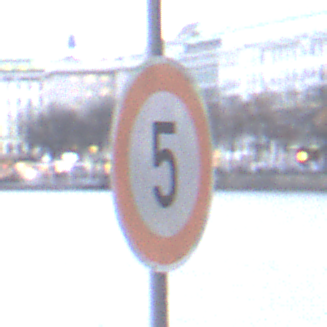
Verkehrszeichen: Geschwindigkeit5
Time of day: MorningAfternoon
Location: Outdoor (Urban)
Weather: Overcast
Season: NotSpecified
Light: Natural